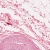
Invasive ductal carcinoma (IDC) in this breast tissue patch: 0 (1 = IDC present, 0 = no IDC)